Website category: phone
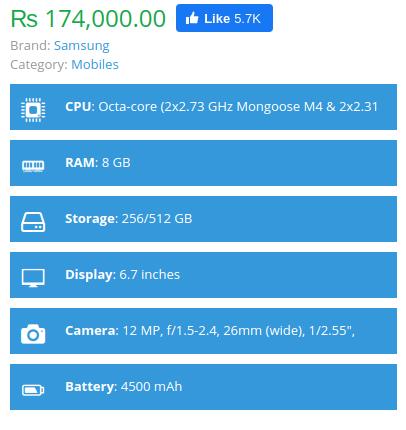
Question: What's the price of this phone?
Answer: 174,000.00

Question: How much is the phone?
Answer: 174,000.00

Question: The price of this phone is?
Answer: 174,000.00

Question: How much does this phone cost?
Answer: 174,000.00

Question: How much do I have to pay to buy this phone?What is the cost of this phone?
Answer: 174,000.00

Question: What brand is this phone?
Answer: Samsung

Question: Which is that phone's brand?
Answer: Samsung

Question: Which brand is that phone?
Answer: Samsung

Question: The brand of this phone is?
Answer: Samsung

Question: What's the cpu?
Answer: Octa-core (2x2.73 GHz Mongoose M4 & 2x2.31 GHz Cortex-A75 & 4x1.95 GHz Cortex-A55) - EMEA , Octa-core (1x2.84 GHz Kryo 485 & 3x2.41 GHz Kryo 485 & 4x1.78 GHz Kryo 485) - USA/LATAM, China

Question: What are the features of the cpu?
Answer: Octa-core (2x2.73 GHz Mongoose M4 & 2x2.31 GHz Cortex-A75 & 4x1.95 GHz Cortex-A55) - EMEA , Octa-core (1x2.84 GHz Kryo 485 & 3x2.41 GHz Kryo 485 & 4x1.78 GHz Kryo 485) - USA/LATAM, China

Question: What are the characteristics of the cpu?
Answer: Octa-core (2x2.73 GHz Mongoose M4 & 2x2.31 GHz Cortex-A75 & 4x1.95 GHz Cortex-A55) - EMEA , Octa-core (1x2.84 GHz Kryo 485 & 3x2.41 GHz Kryo 485 & 4x1.78 GHz Kryo 485) - USA/LATAM, China

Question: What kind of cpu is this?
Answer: Octa-core (2x2.73 GHz Mongoose M4 & 2x2.31 GHz Cortex-A75 & 4x1.95 GHz Cortex-A55) - EMEA , Octa-core (1x2.84 GHz Kryo 485 & 3x2.41 GHz Kryo 485 & 4x1.78 GHz Kryo 485) - USA/LATAM, China

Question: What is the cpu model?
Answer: Octa-core (2x2.73 GHz Mongoose M4 & 2x2.31 GHz Cortex-A75 & 4x1.95 GHz Cortex-A55) - EMEA , Octa-core (1x2.84 GHz Kryo 485 & 3x2.41 GHz Kryo 485 & 4x1.78 GHz Kryo 485) - USA/LATAM, China

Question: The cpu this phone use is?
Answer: Octa-core (2x2.73 GHz Mongoose M4 & 2x2.31 GHz Cortex-A75 & 4x1.95 GHz Cortex-A55) - EMEA , Octa-core (1x2.84 GHz Kryo 485 & 3x2.41 GHz Kryo 485 & 4x1.78 GHz Kryo 485) - USA/LATAM, China

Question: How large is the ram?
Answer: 8 GB

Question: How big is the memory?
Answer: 8 GB

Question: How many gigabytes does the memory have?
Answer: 8 GB

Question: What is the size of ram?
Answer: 8 GB

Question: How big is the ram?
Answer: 8 GB

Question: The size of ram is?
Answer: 8 GB

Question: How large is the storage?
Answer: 256/512 GB

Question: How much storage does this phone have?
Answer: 256/512 GB

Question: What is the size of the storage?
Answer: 256/512 GB

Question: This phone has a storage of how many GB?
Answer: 256/512 GB

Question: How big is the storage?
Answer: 256/512 GB

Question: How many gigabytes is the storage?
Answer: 256/512 GB

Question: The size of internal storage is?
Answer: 256/512 GB

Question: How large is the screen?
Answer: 6.7 inches

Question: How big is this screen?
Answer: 6.7 inches

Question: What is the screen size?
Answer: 6.7 inches

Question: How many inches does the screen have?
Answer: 6.7 inches

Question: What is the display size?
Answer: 6.7 inches

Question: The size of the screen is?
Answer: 6.7 inches

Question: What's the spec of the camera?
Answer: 12 MP, f/1.5-2.4, 26mm (wide), 1/2.55", 1.4m, Dual Pixel PDAF, OIS 12 MP, f/2.4, 52mm (telephoto), 1/3.6", 1.0m, AF, OIS, 2x optical zoom 16 MP, f/2.2, 12mm (ultrawide), 1.0m

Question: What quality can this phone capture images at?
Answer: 12 MP, f/1.5-2.4, 26mm (wide), 1/2.55", 1.4m, Dual Pixel PDAF, OIS 12 MP, f/2.4, 52mm (telephoto), 1/3.6", 1.0m, AF, OIS, 2x optical zoom 16 MP, f/2.2, 12mm (ultrawide), 1.0m

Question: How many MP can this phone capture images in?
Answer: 12 MP, f/1.5-2.4, 26mm (wide), 1/2.55", 1.4m, Dual Pixel PDAF, OIS 12 MP, f/2.4, 52mm (telephoto), 1/3.6", 1.0m, AF, OIS, 2x optical zoom 16 MP, f/2.2, 12mm (ultrawide), 1.0m

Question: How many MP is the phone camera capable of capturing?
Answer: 12 MP, f/1.5-2.4, 26mm (wide), 1/2.55", 1.4m, Dual Pixel PDAF, OIS 12 MP, f/2.4, 52mm (telephoto), 1/3.6", 1.0m, AF, OIS, 2x optical zoom 16 MP, f/2.2, 12mm (ultrawide), 1.0m

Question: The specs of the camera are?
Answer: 12 MP, f/1.5-2.4, 26mm (wide), 1/2.55", 1.4m, Dual Pixel PDAF, OIS 12 MP, f/2.4, 52mm (telephoto), 1/3.6", 1.0m, AF, OIS, 2x optical zoom 16 MP, f/2.2, 12mm (ultrawide), 1.0m

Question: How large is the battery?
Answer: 4500 mAh

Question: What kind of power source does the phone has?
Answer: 4500 mAh

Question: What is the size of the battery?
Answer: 4500 mAh

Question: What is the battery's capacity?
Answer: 4500 mAh

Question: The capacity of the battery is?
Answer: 4500 mAh